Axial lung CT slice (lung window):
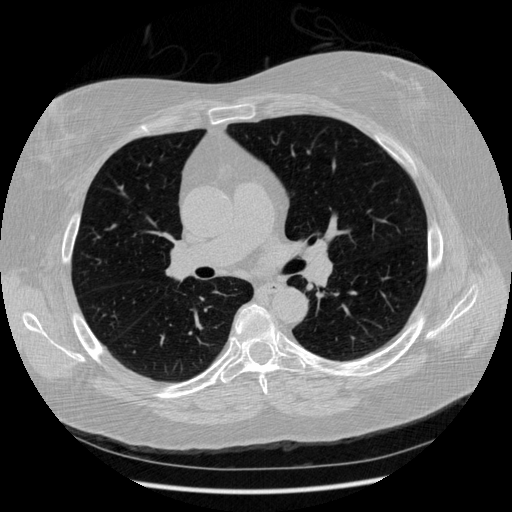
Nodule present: no